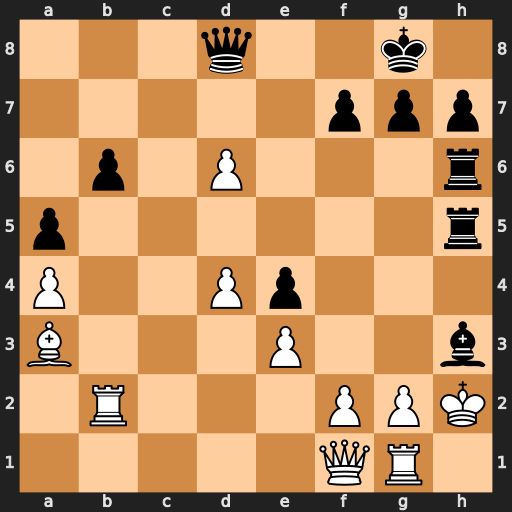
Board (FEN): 3q2k1/5ppp/1p1P3r/p6r/P2Pp3/B3P2b/1R3PPK/5QR1
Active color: w
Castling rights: -
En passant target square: -
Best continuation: gxh3 Rxh3+ Qxh3 Rxh3+ Kxh3